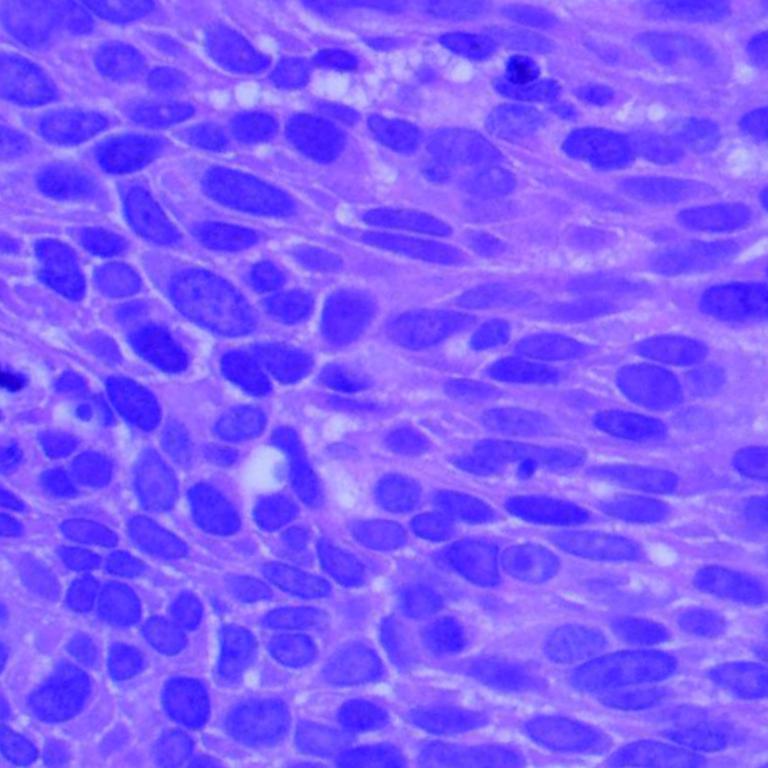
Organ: lung
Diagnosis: squamous carcinomas